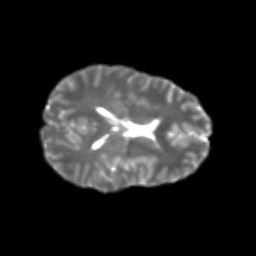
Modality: T2w
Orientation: axial
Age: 23
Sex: female
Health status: healthy
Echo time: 0.074 s